Interaction volume radius: 10 \u00c5
Interaction volume height: 10 \u00c5
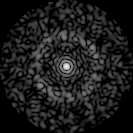
Disorder parameter: 0.8183